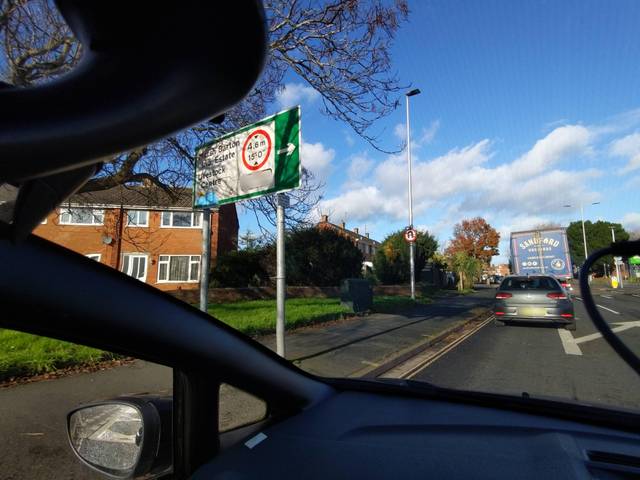
Region: United Kingdom
Coordinates: 50.708, -3.538